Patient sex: M
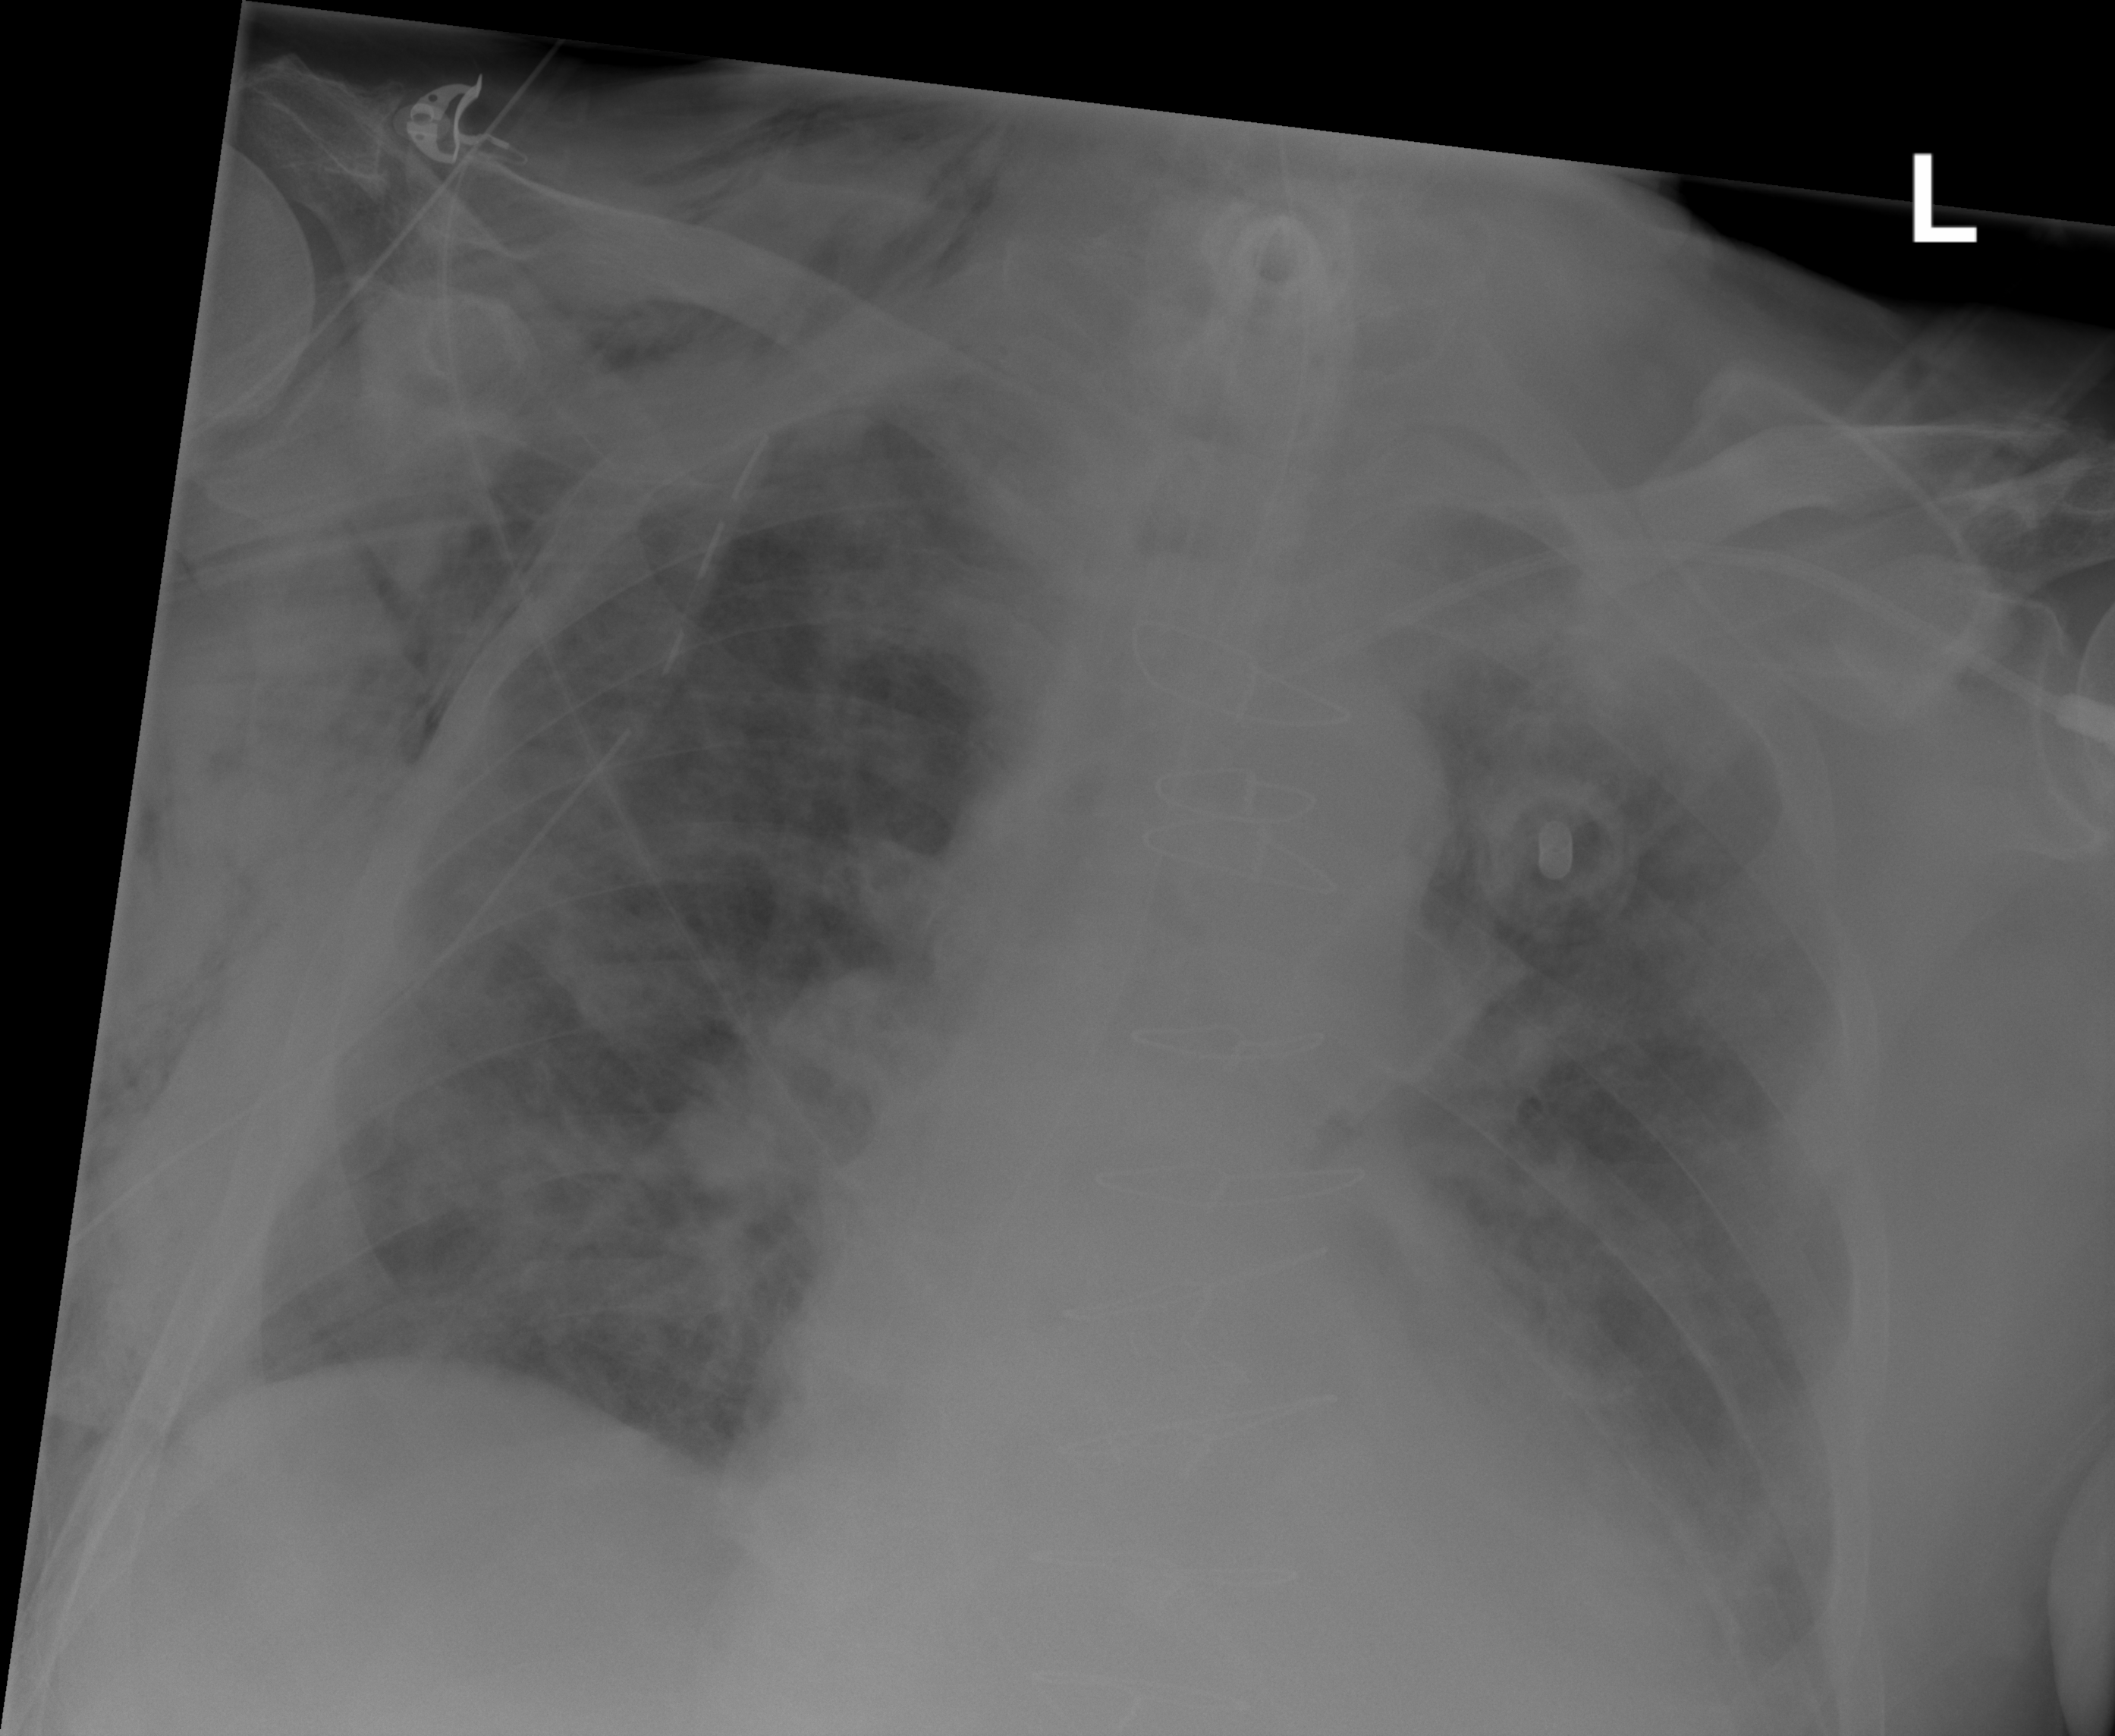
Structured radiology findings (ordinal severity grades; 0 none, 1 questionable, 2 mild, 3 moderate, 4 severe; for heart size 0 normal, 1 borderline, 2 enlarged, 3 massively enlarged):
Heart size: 2
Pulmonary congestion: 2
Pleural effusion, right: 0
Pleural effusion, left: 2
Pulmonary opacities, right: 2
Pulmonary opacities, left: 2
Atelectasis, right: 2
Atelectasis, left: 2